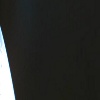
Label: space